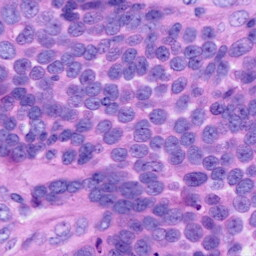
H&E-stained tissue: Ovarian